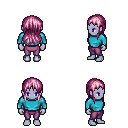
a pixel art fantasy rpg character, female body template, dark elf, purple skin, teal long-sleeve shirt, magenta pants, pink unkempt hairstyle, four views (front, back, left, right), 2x2 character sprite sheet, small pixel art, hard edges, no anti-aliasing